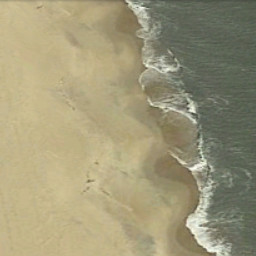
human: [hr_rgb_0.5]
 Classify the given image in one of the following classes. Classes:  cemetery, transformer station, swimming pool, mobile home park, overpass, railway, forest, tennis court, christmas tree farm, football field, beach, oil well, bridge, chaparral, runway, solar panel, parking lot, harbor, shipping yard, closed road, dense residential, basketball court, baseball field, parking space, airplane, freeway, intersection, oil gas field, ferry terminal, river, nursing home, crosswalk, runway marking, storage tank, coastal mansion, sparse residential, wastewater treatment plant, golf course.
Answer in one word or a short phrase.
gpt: beach